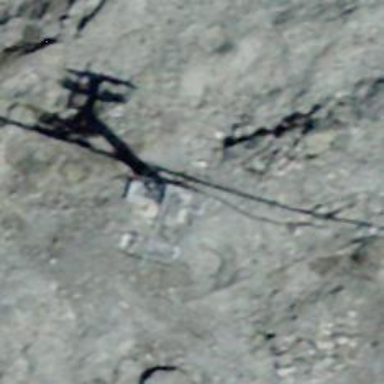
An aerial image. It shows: Pylon for aerialway.